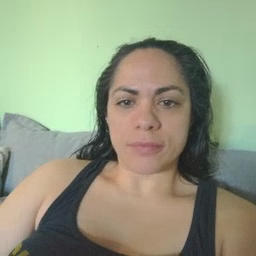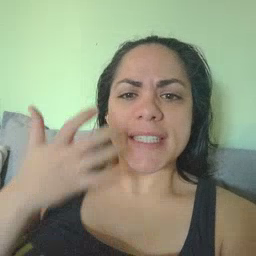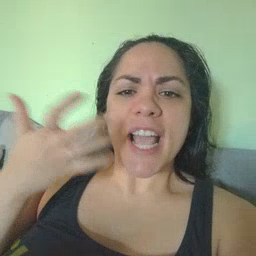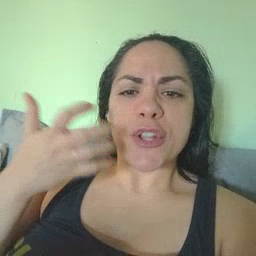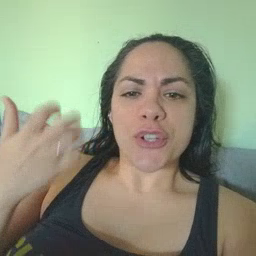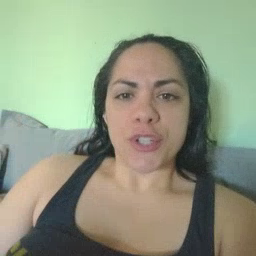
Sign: tiger